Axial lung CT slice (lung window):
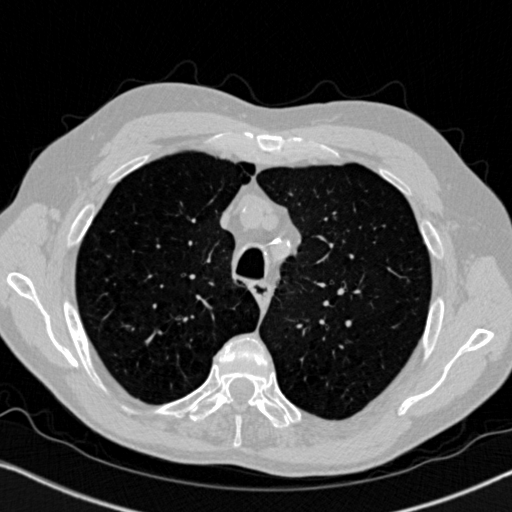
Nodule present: no